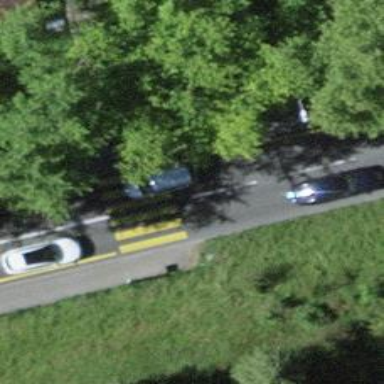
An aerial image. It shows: Uncontrolled zebra crossing with zebra markings.